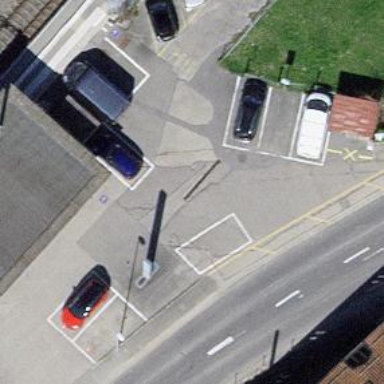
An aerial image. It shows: Road serving as parking aisle.